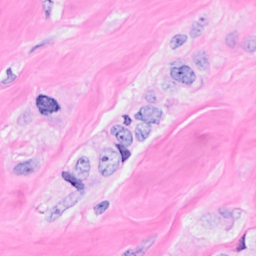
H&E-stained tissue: Breast